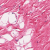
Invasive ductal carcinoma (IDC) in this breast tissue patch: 0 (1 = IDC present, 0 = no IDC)